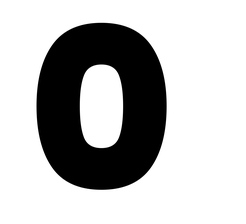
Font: Poppins-ExtraBold